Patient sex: M
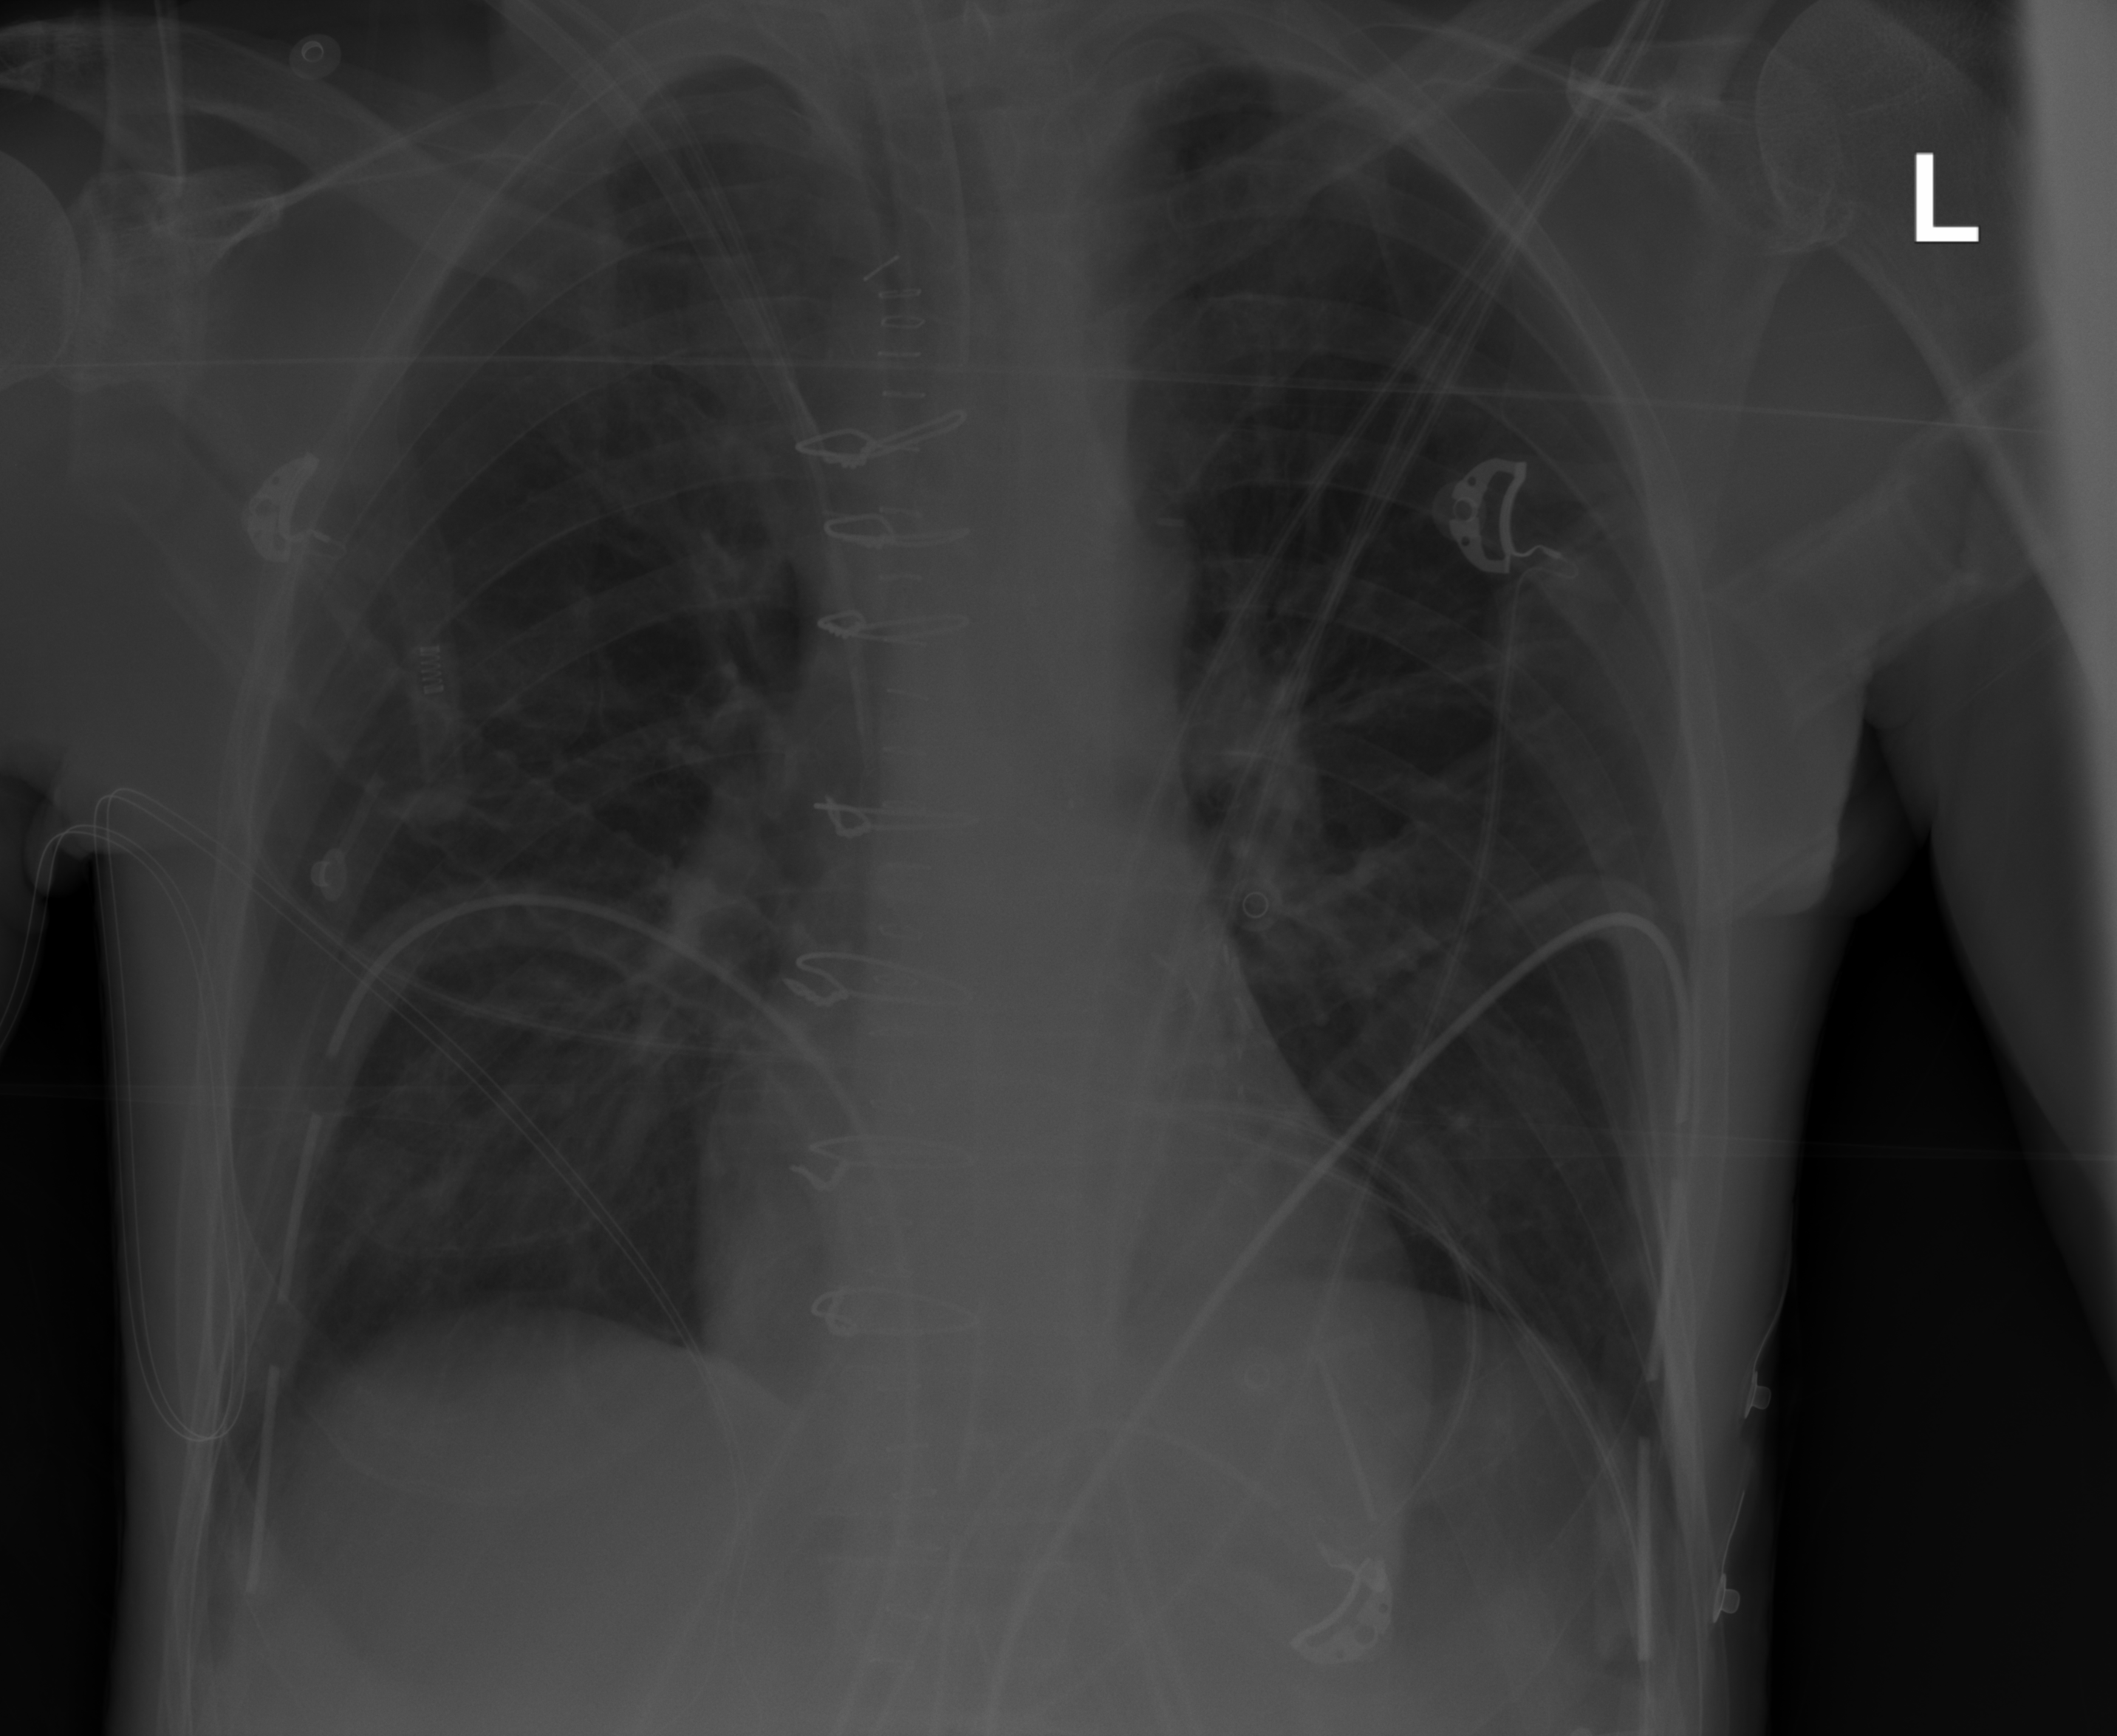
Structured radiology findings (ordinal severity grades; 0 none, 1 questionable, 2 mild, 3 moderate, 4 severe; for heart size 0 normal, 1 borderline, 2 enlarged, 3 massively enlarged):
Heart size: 0
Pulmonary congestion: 0
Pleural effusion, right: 0
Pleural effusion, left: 0
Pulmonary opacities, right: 0
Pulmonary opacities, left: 0
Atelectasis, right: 1
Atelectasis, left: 1